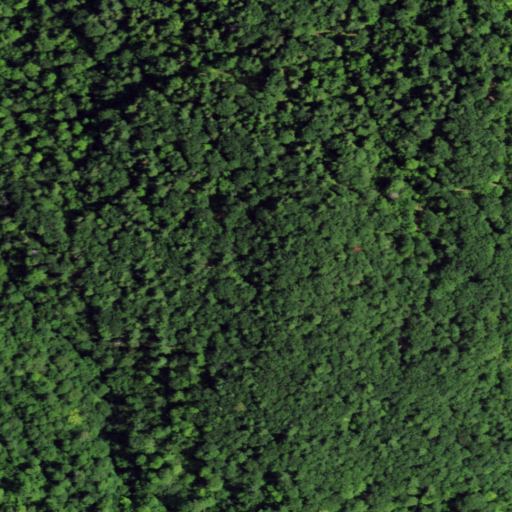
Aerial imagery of mountain in New York named Cheney Mountain containing mixed forest, deciduous forest, and evergreen forest